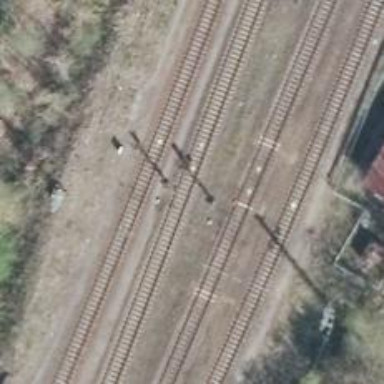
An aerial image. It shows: Railway signal.